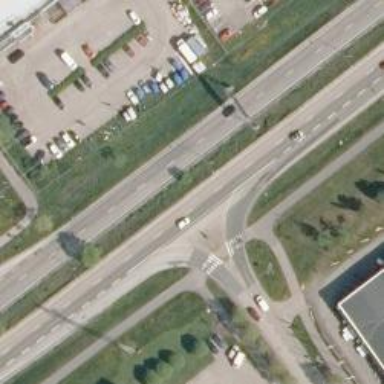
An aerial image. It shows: Trunk link highway with asphalt surface.